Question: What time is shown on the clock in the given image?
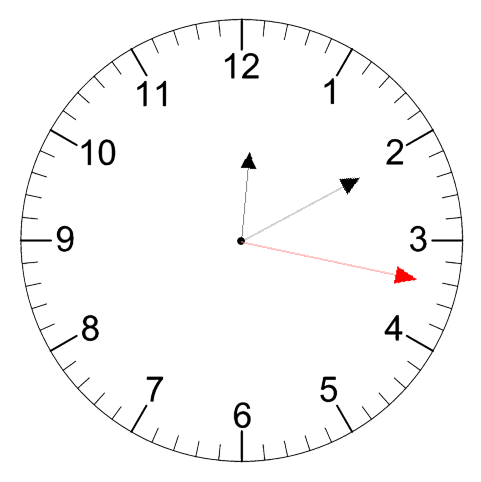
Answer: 12:10:17